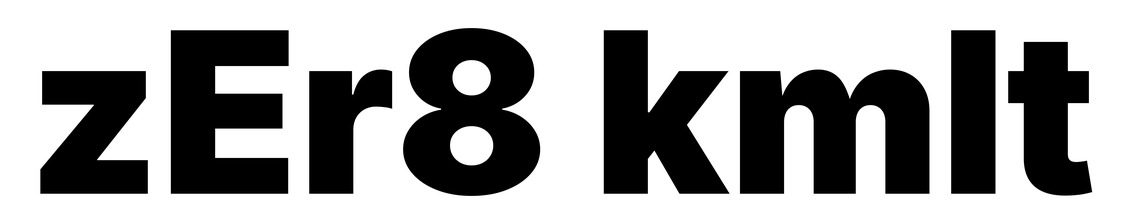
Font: Inter_Black